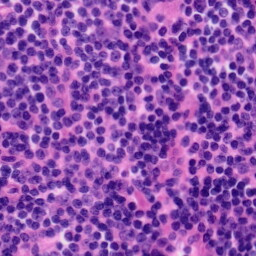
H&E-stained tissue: Tonsil